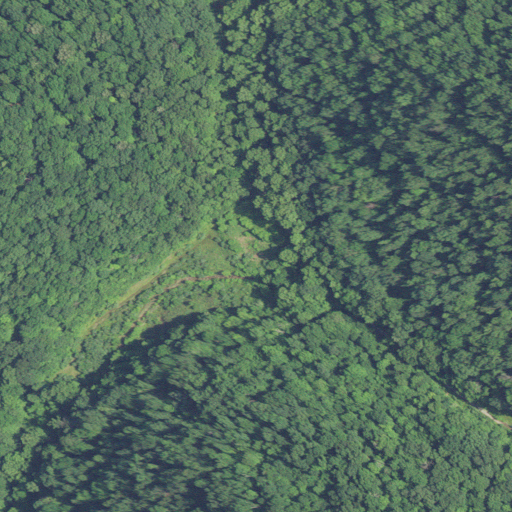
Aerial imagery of valley in West Virginia named White Beech Hollow containing deciduous forest and open development